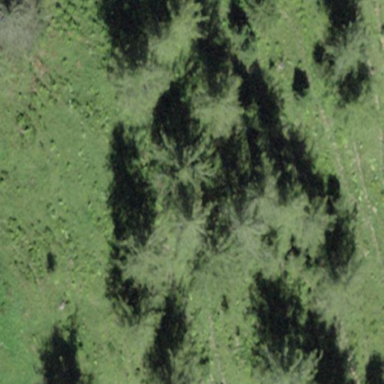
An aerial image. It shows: Forest area.